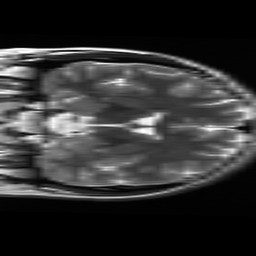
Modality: T2w
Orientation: coronal
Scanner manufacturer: ge
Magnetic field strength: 3 T
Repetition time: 6.255 s
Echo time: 0.1014 s